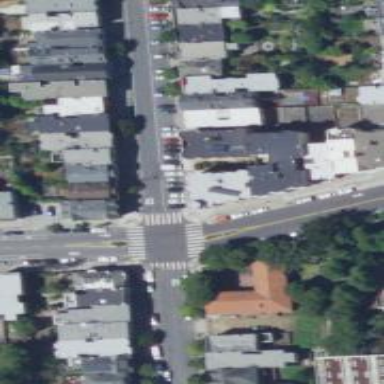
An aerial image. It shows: Marked crossing on the road.